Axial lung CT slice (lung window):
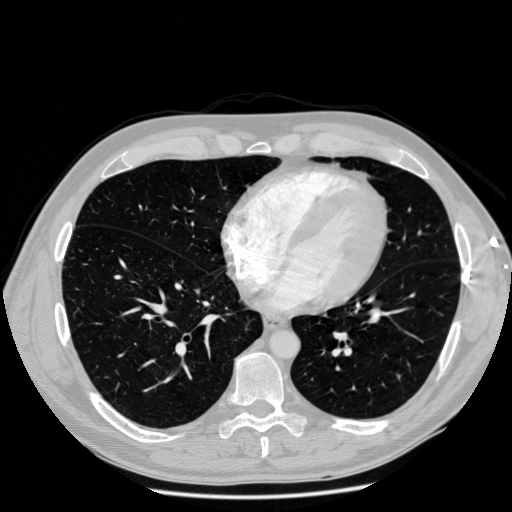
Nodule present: no